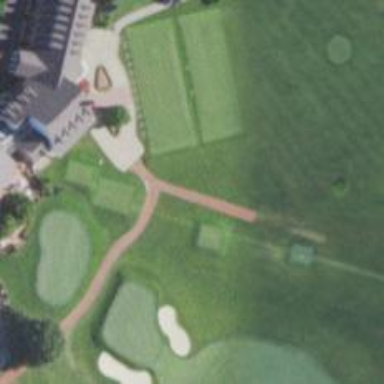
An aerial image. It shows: Golf cartpath that is also road path.